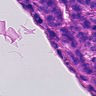
Metastatic tissue present: yes